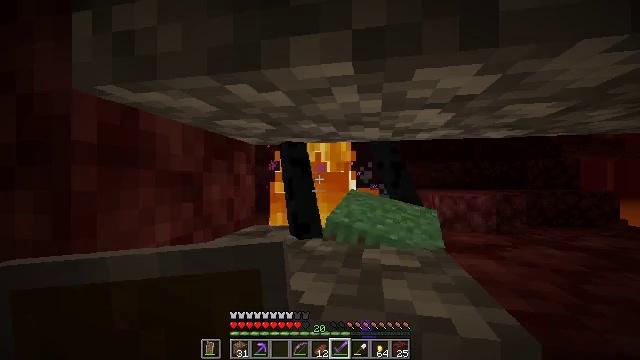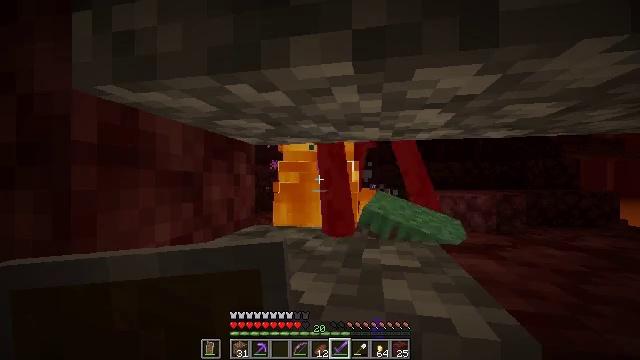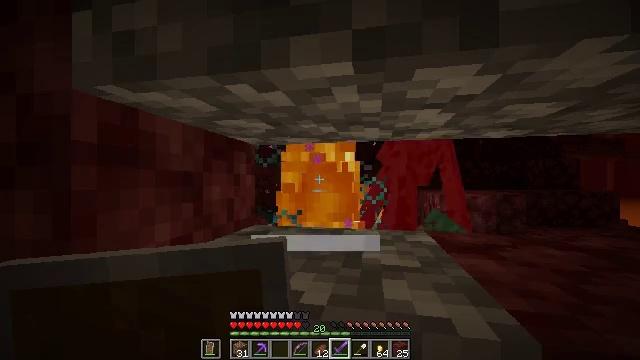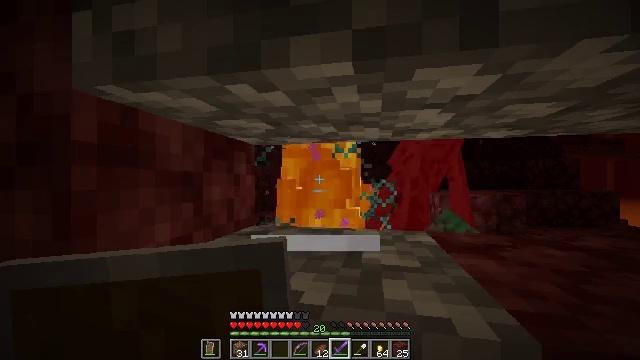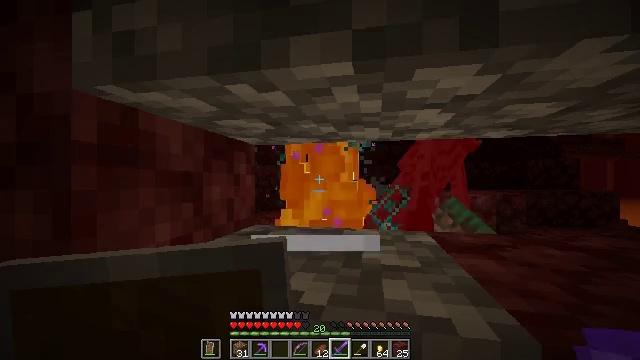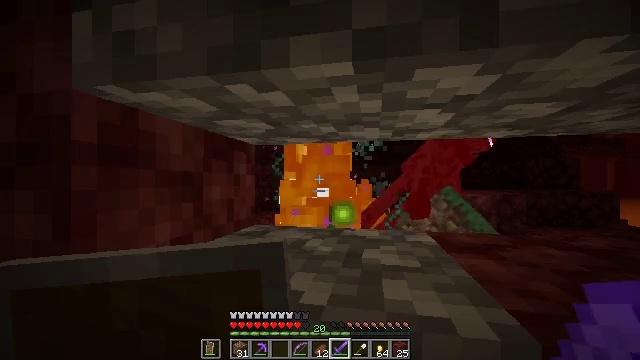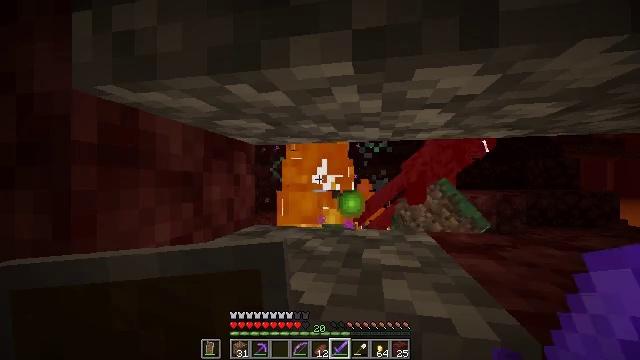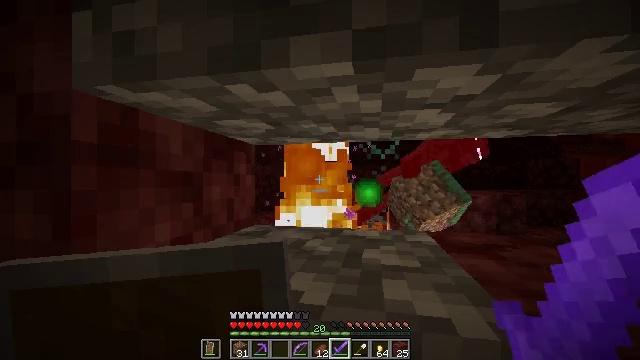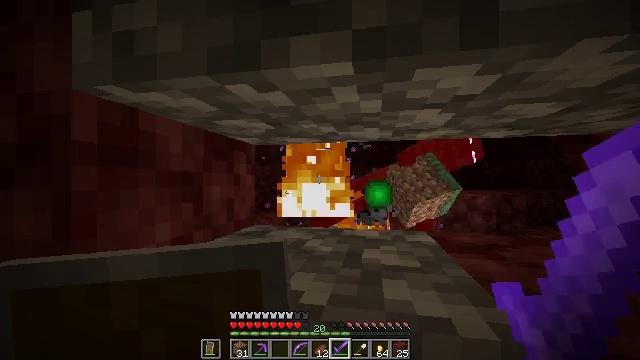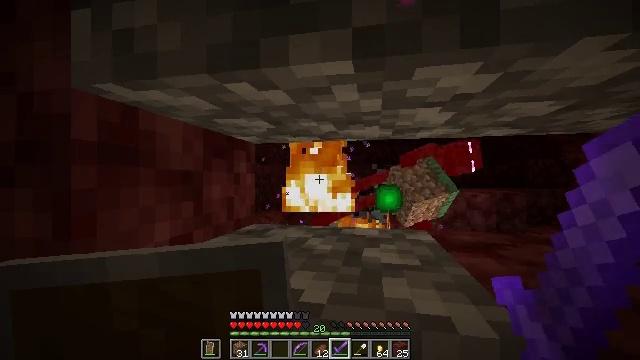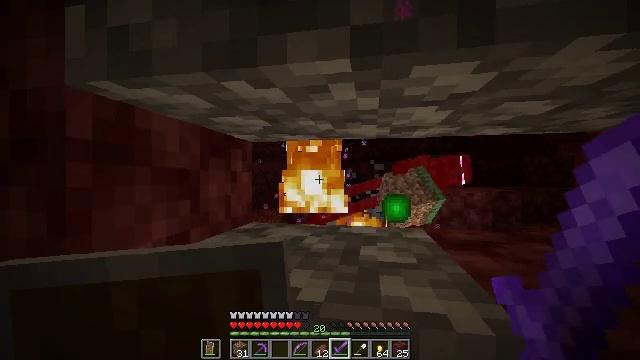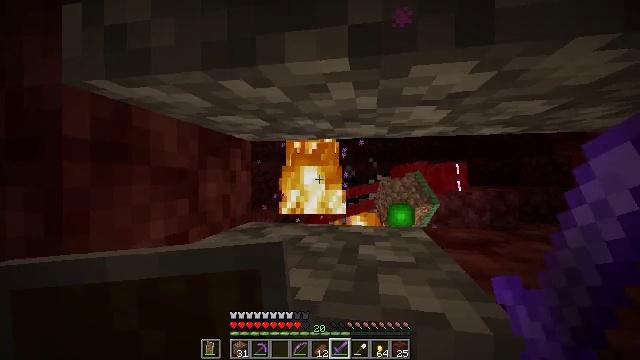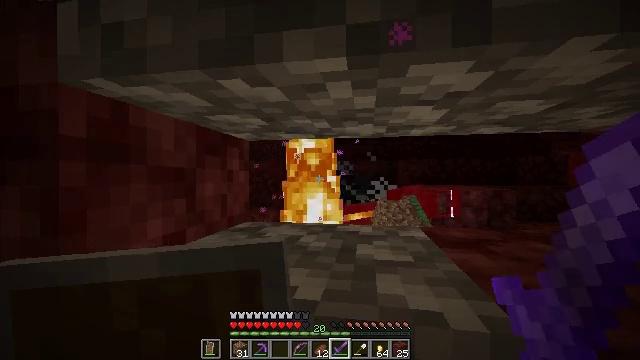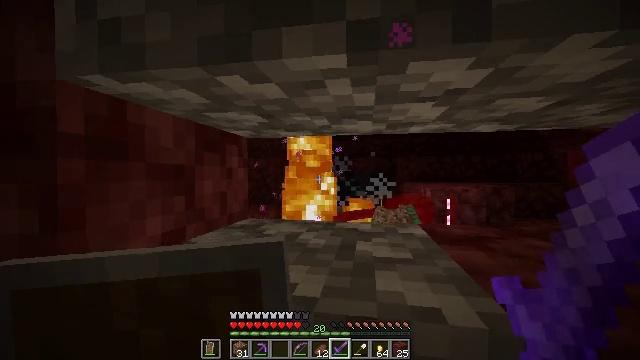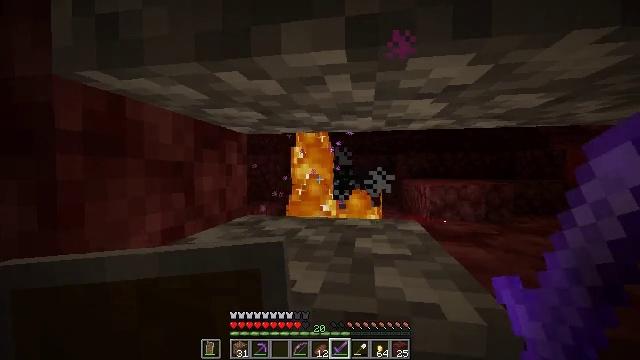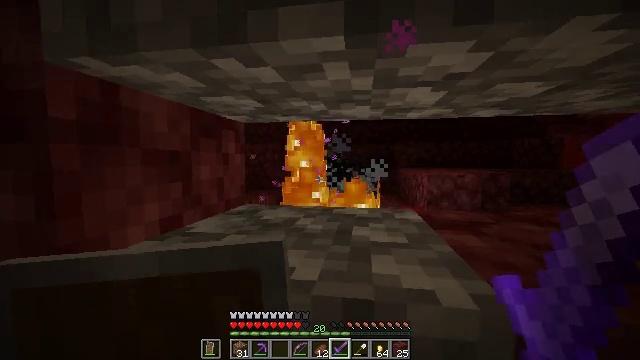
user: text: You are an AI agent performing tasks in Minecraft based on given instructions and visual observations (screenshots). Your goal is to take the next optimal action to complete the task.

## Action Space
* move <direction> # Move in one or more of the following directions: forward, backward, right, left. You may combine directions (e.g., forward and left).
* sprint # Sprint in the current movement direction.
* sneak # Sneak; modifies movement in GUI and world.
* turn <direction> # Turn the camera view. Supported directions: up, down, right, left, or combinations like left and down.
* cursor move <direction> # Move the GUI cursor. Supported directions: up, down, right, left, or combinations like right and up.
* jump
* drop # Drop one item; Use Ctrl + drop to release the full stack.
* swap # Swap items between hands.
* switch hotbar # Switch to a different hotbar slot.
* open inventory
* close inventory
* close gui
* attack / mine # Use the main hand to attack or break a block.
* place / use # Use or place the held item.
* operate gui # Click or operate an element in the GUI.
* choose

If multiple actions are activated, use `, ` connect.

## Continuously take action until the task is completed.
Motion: motion action
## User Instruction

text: Break the cobblestone slab to recycle it.
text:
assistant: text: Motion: sneak
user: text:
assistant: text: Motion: sneak
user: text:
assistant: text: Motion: sneak
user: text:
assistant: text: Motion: sneak
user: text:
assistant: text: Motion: sneak
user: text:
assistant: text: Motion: sneak
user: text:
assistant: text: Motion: sneak
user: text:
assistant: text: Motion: sneak
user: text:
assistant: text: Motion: sneak
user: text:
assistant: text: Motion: sneak
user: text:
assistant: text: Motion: sneak
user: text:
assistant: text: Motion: sneak
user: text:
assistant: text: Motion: sneak
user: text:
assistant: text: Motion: sneak
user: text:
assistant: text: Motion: sneak, turn down
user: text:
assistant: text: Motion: sneak, turn down
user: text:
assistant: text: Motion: sneak, turn down
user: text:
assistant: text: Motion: sneak, turn down
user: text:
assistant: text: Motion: move left, sneak, turn down
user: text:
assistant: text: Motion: move left, sneak, turn down
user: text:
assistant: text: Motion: sneak
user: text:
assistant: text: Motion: sneak
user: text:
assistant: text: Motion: sneak
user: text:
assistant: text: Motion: sneak
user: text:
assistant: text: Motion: move back, sneak
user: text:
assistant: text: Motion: move back, sneak
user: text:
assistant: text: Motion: move back, sneak
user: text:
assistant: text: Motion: move back, sneak
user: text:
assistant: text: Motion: sneak
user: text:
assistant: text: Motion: sneak